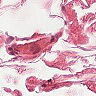
Metastatic tissue present: no